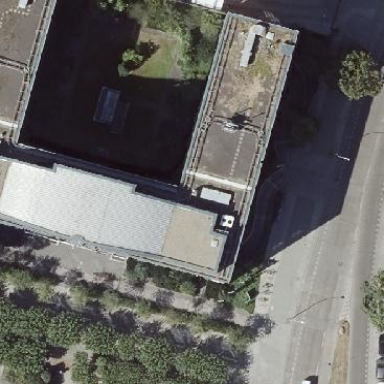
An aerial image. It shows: Part of building is shown in the image.